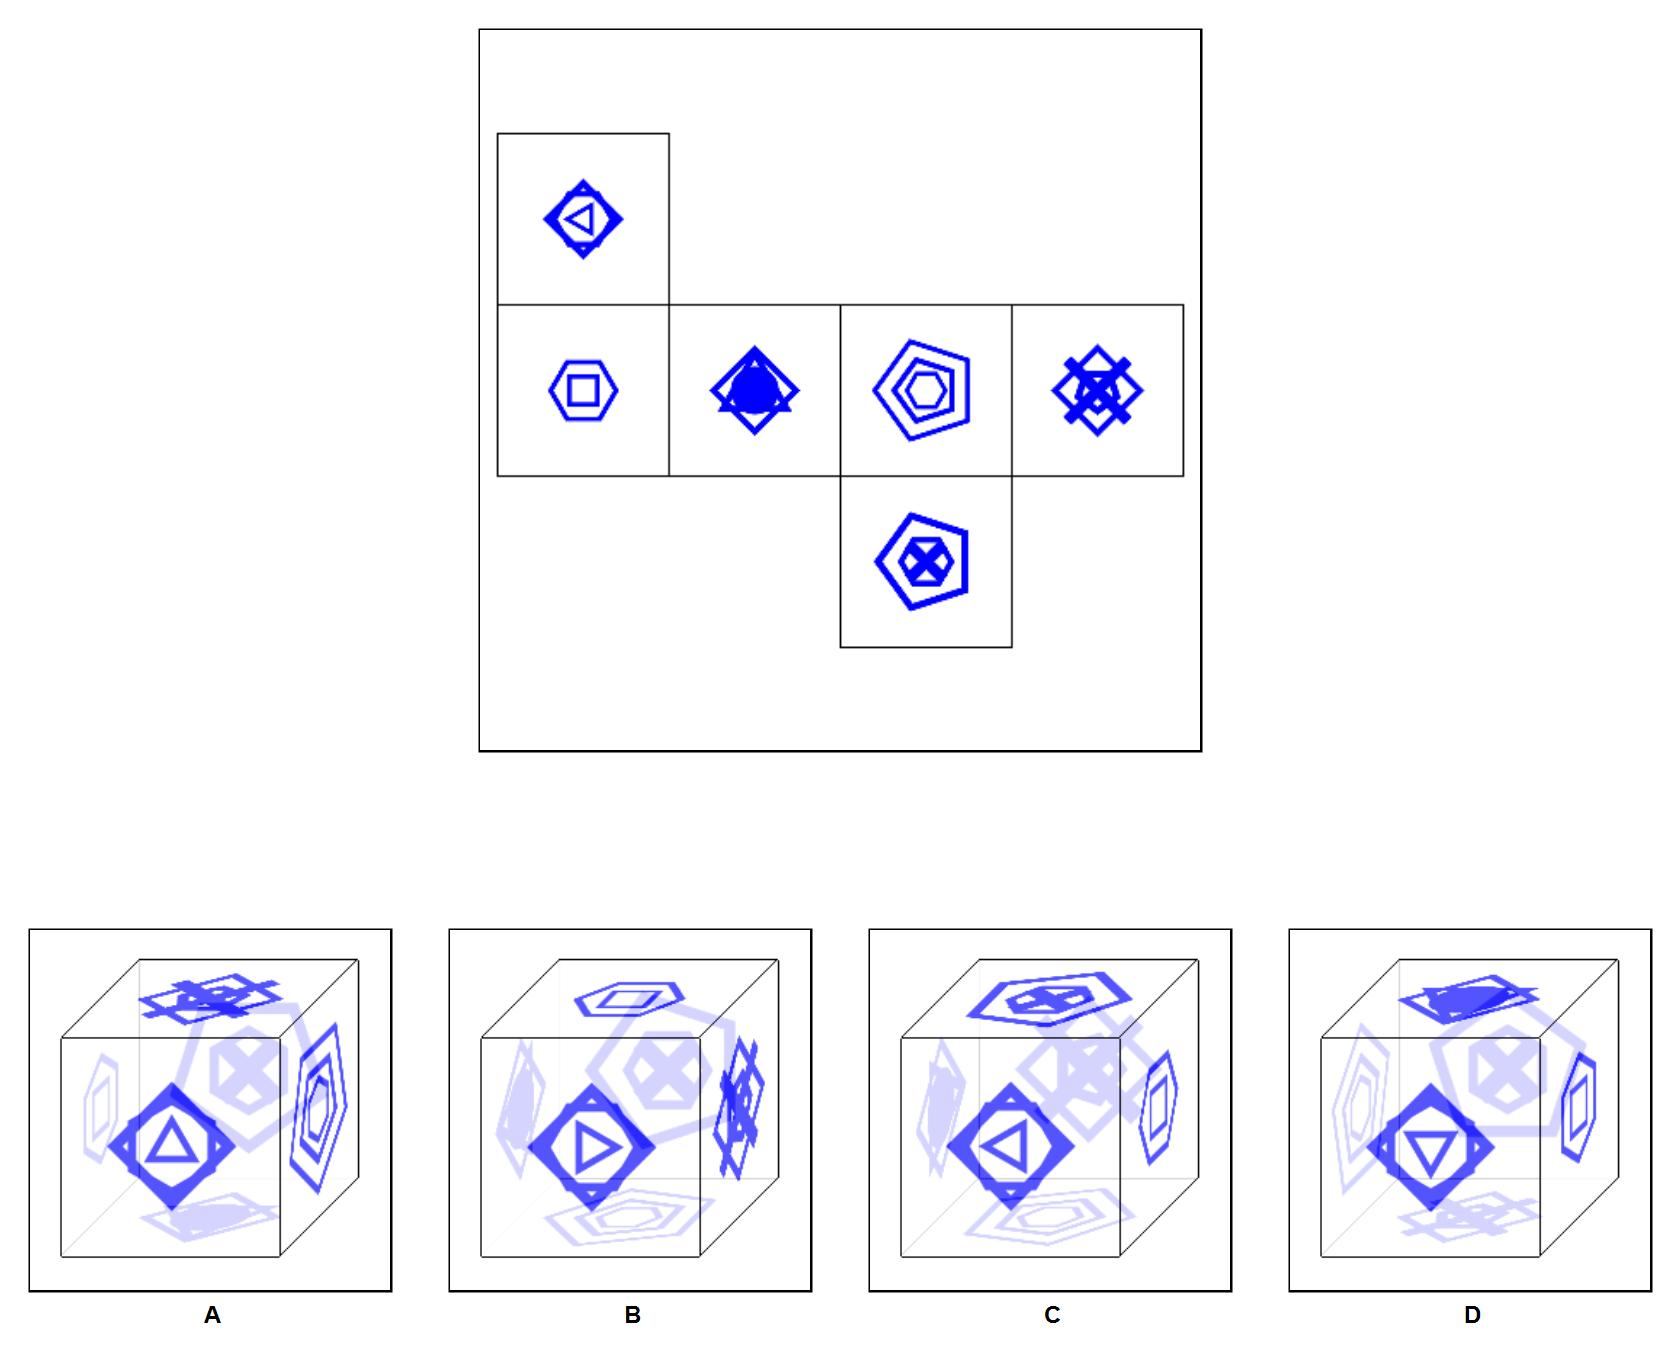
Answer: C